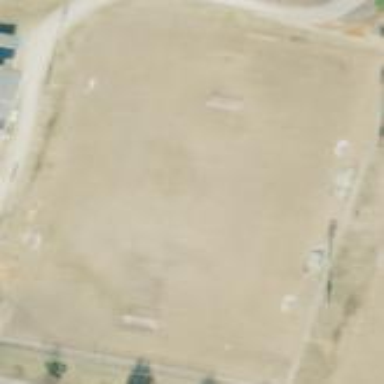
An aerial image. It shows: Soccer pitch designated for leisure and sports activities.